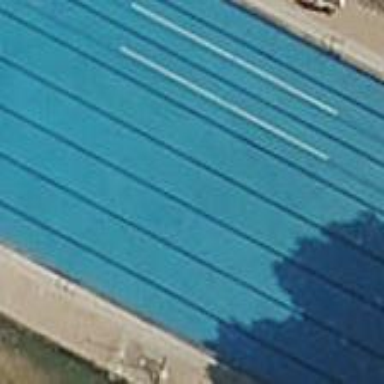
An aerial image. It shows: Swimming pool located in leisure land.